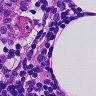
Metastatic tissue present: no